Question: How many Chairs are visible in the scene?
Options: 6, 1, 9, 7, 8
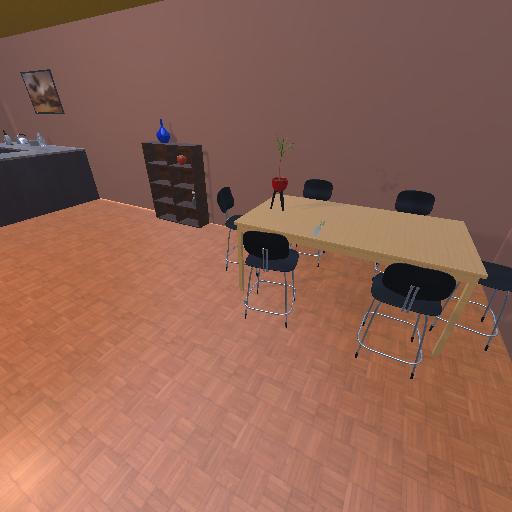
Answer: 6